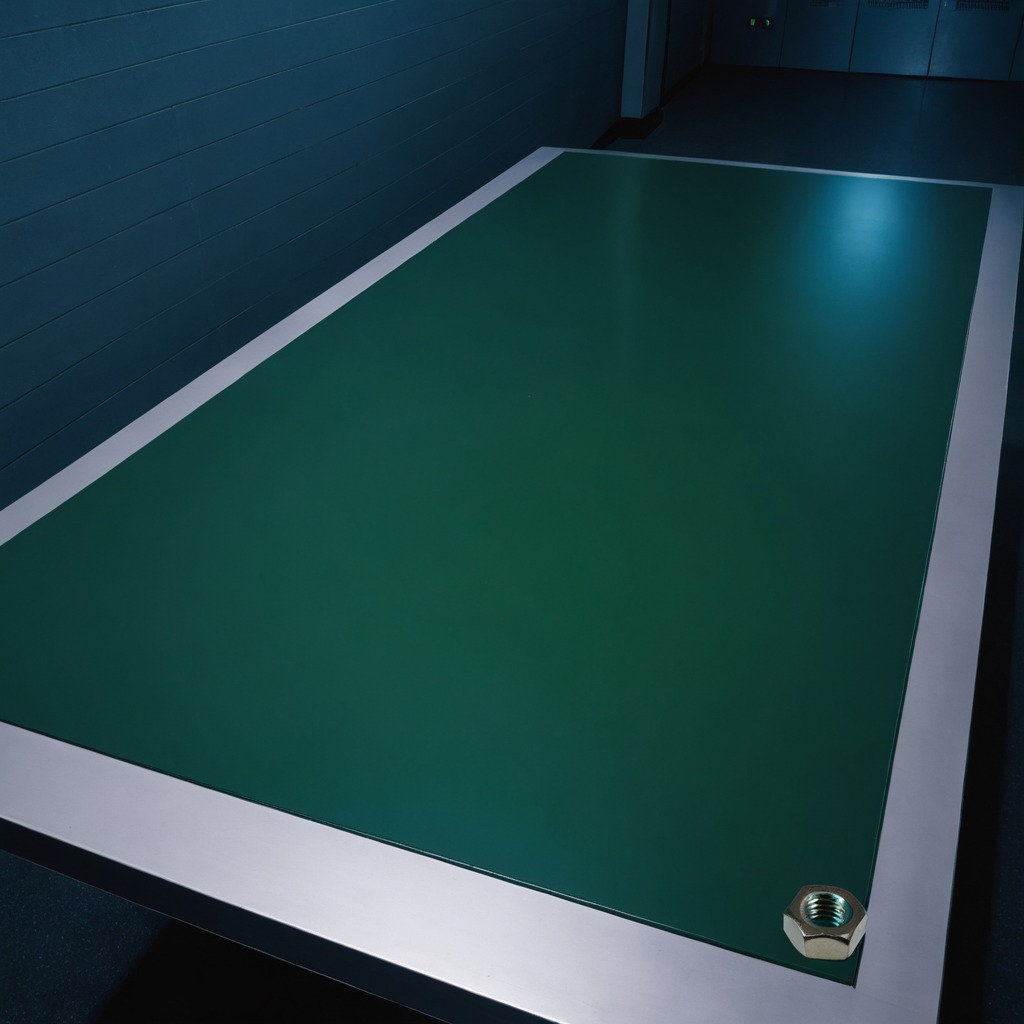
A metal nut is lying on a clean empty table in a railway signal maintenance room lit by harsh overhead fluorescents photorealistic surface textures crisp shadows high dynamic range.